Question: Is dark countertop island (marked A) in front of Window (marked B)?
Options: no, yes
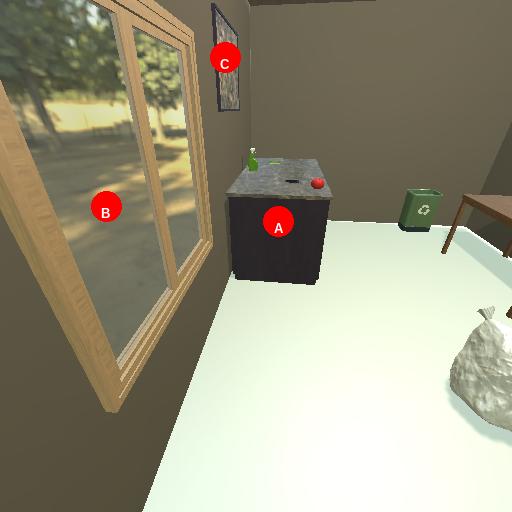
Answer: no